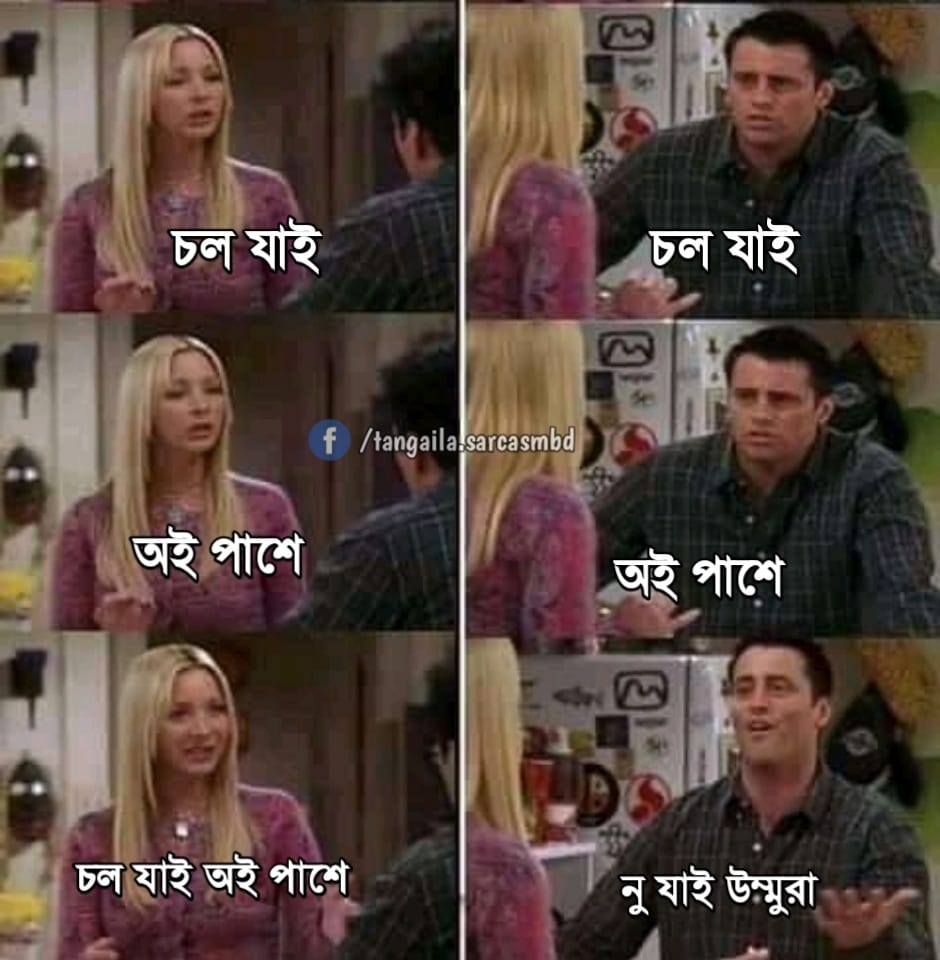
Text: চল যাই চল যাই অই পাশে অই পাশে চল যাই অই পাশে নু যাই উম্মুরা
Label: Non Hate